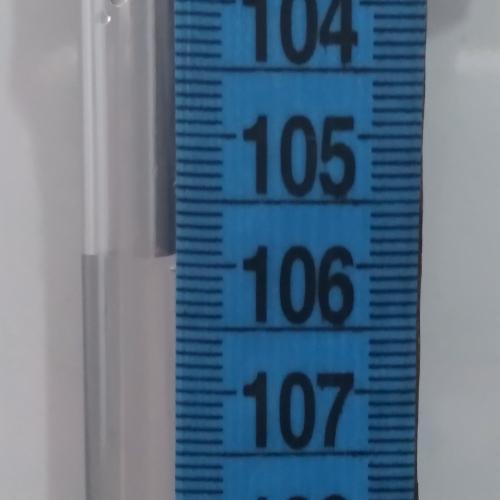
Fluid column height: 105.9 cm